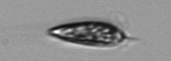
Label: Prorocentrum_triestinum